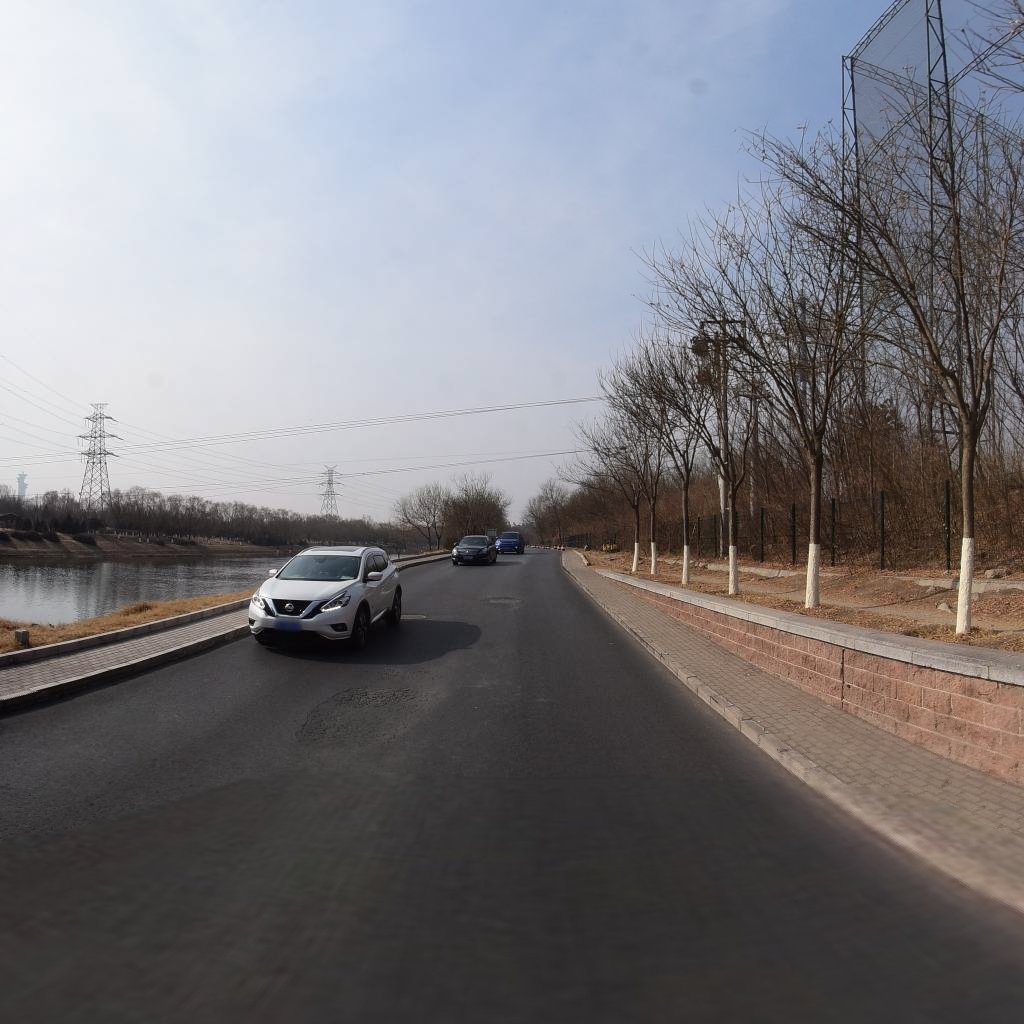
Region: Chaoyang
Road damage annotations: manhole cover, manhole cover, alligator crack